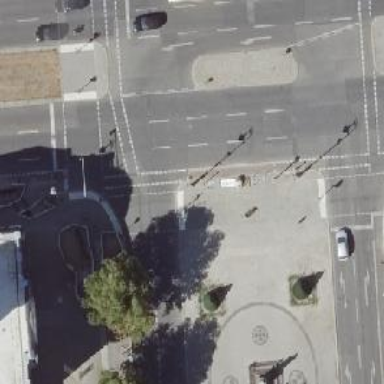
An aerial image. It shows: Footway with traffic signals at crossing.